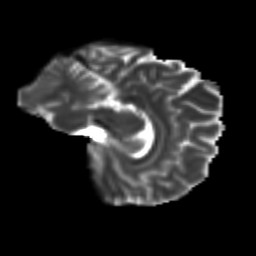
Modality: T2w
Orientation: sagittal
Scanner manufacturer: siemens
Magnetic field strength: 3 T
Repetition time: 9.2 s
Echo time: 0.084 s